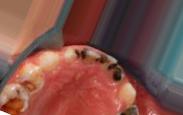
Condition: Caries